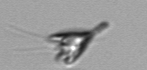
Label: Pyramimonas_longicauda